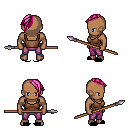
a pixel art fantasy rpg character, male body template, human, dark skin, brown pirate shirt, magenta pants, pink long mohawk hairstyle, black slippers, spear, four views (front, back, left, right), 2x2 character sprite sheet, small pixel art, hard edges, no anti-aliasing